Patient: sex F, age 72
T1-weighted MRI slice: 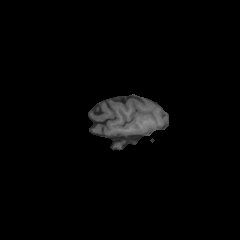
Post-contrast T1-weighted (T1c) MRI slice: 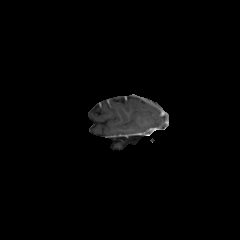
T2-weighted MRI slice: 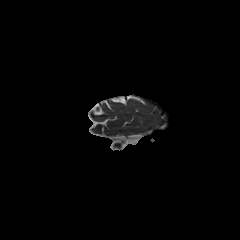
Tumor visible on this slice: no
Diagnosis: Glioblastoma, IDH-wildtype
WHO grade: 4